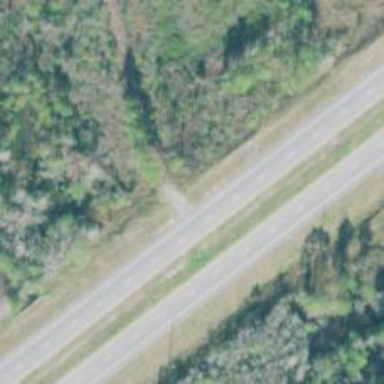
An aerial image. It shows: Trunk highway.